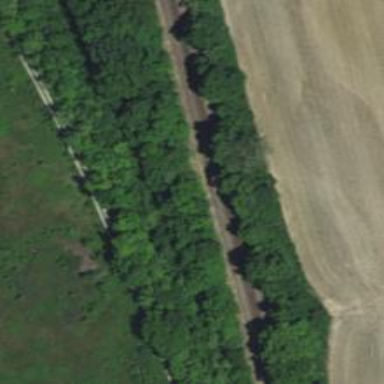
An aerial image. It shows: Abandoned railway.